Modality: CBCT
Slice 41 of 107
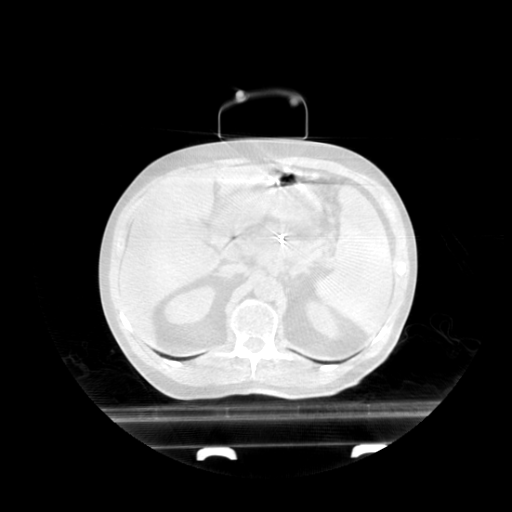